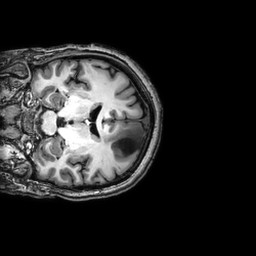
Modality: T1w
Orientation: coronal
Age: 60
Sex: female
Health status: ill
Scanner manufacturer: philips
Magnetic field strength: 3 T
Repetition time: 0.008111 s
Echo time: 0.00371 s